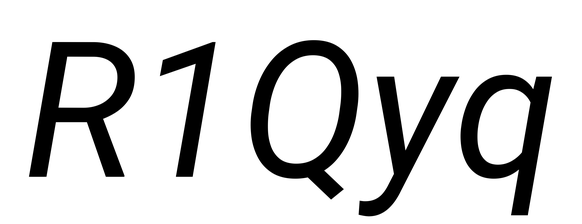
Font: Roboto-Italic_Italic